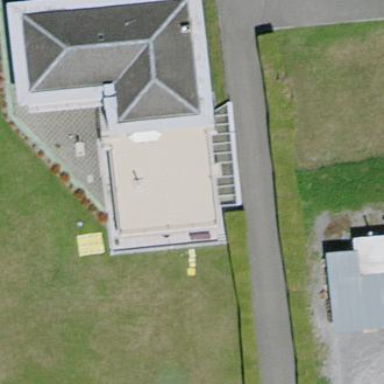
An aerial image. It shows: Shed building.